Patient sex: M
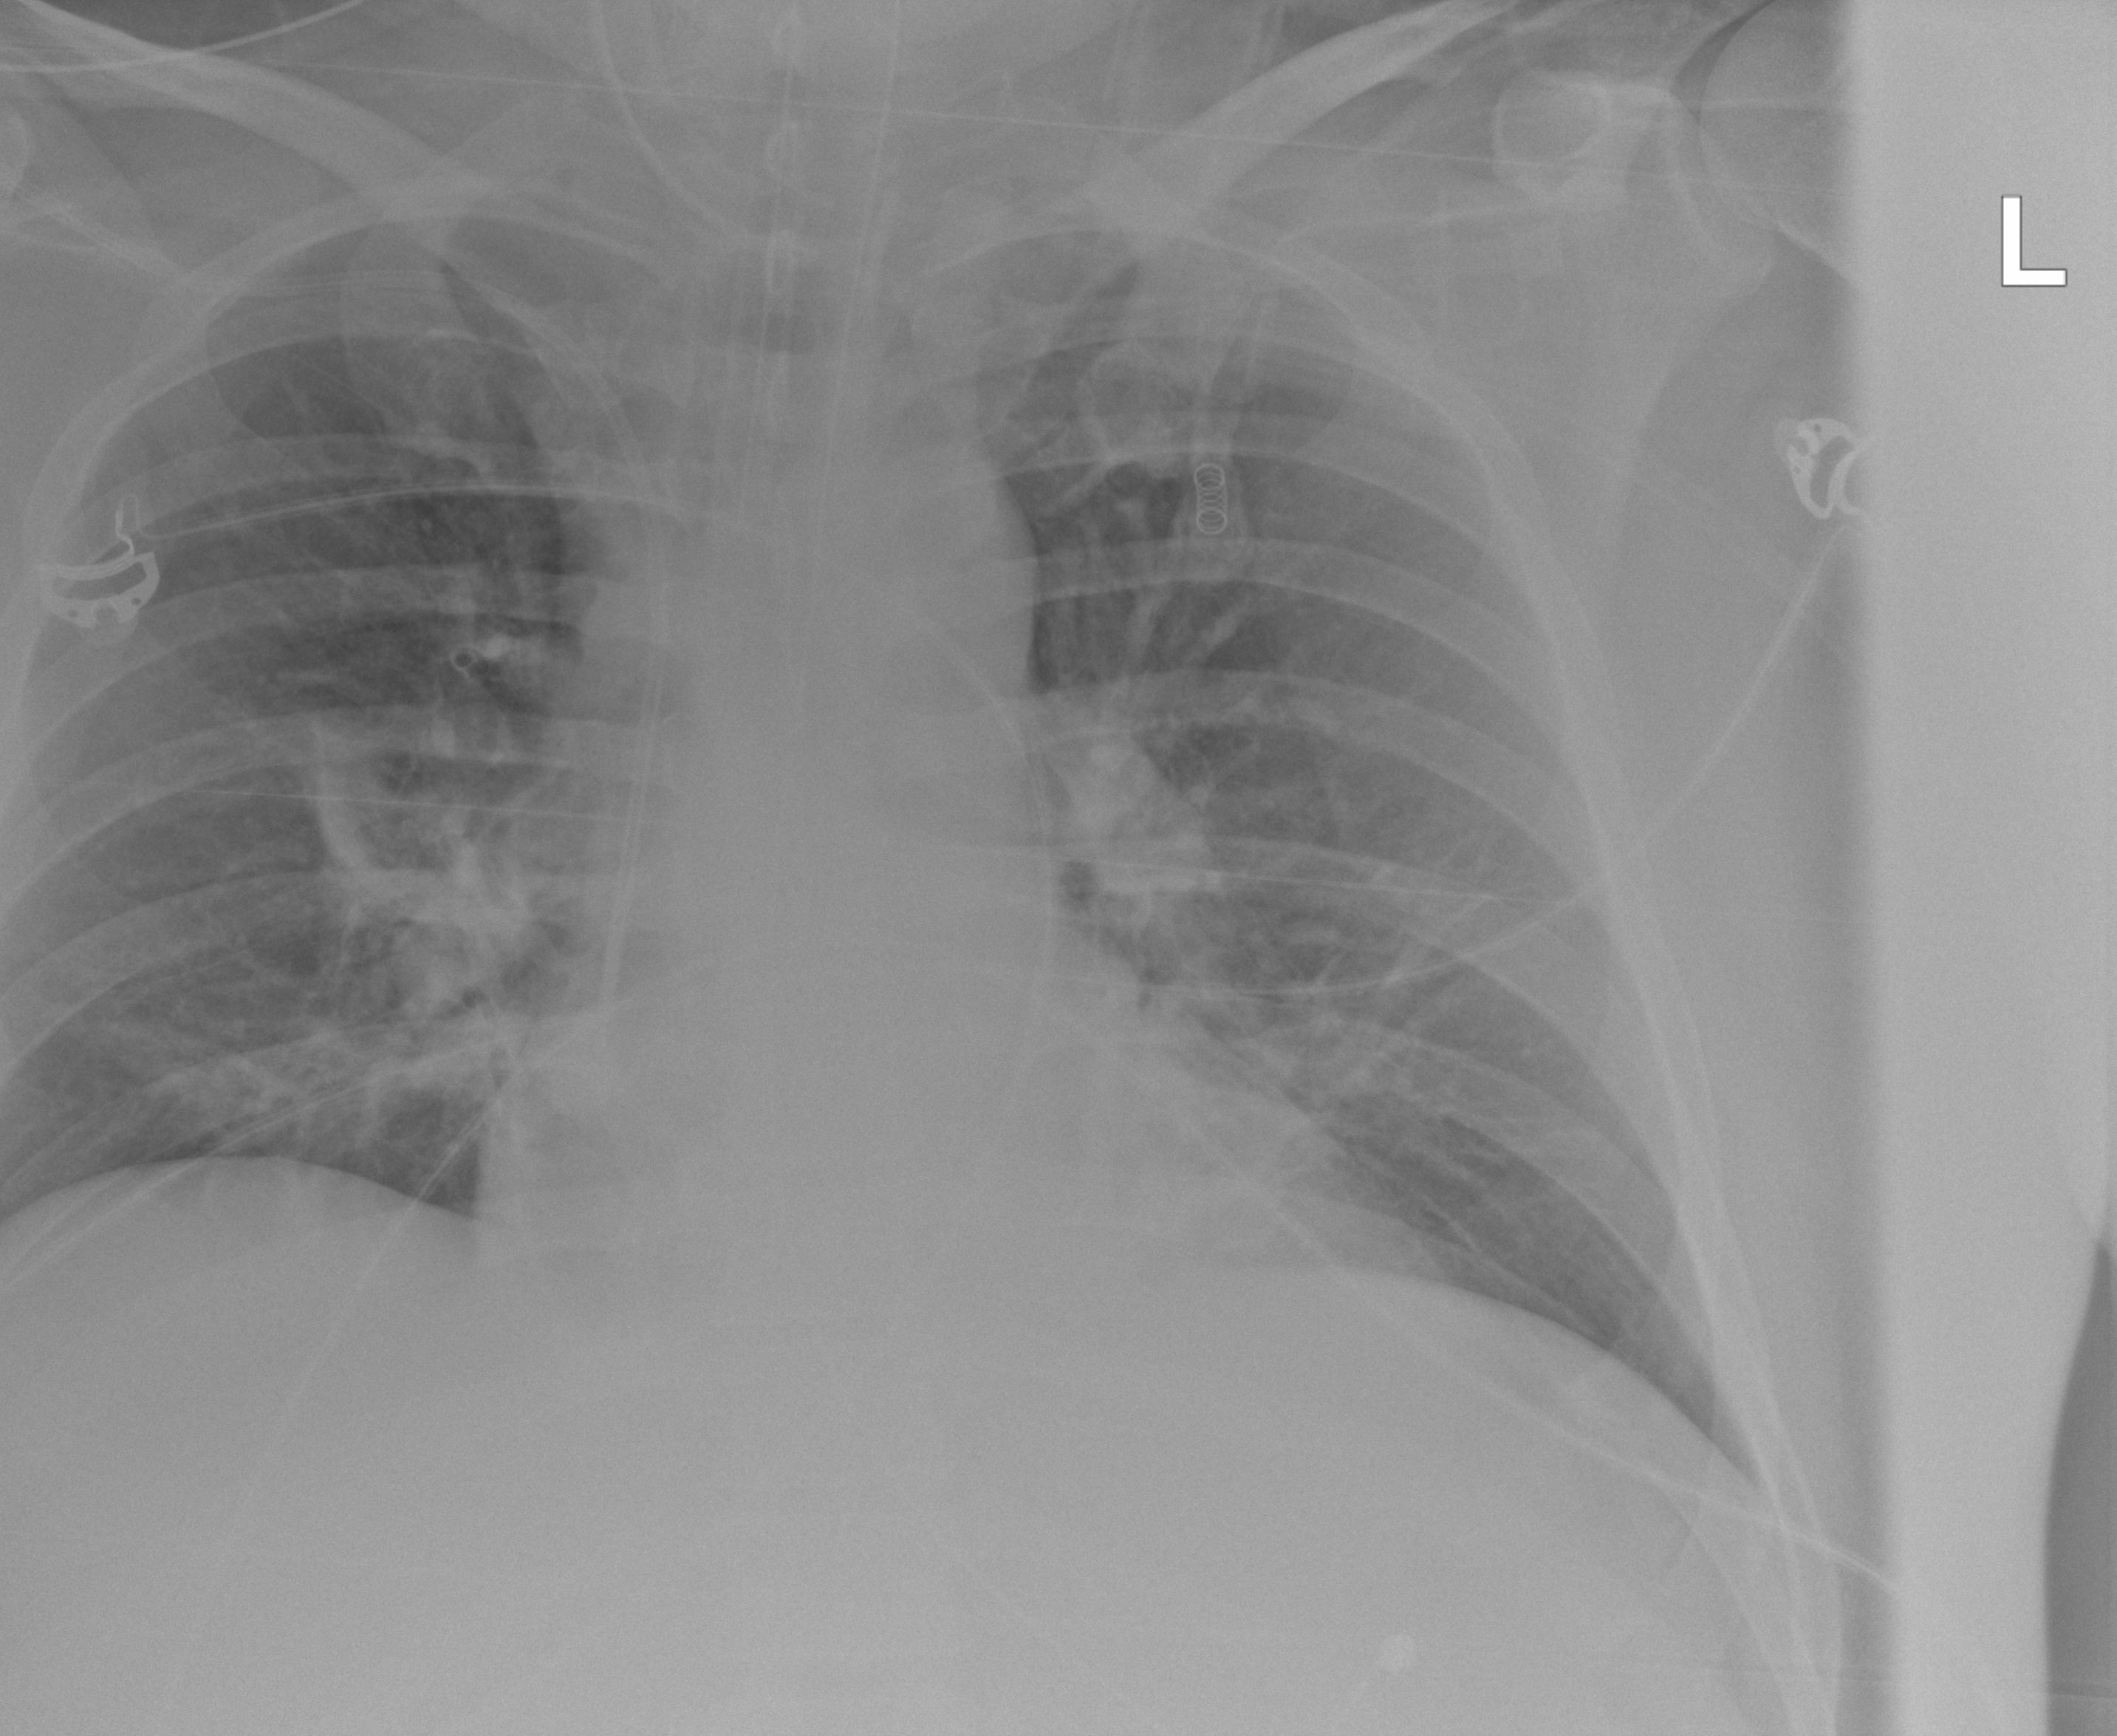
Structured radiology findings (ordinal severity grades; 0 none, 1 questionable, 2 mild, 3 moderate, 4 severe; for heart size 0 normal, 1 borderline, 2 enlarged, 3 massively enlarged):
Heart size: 0
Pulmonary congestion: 1
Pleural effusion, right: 0
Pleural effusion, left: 0
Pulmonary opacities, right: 2
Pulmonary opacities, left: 0
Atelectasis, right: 2
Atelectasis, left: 0